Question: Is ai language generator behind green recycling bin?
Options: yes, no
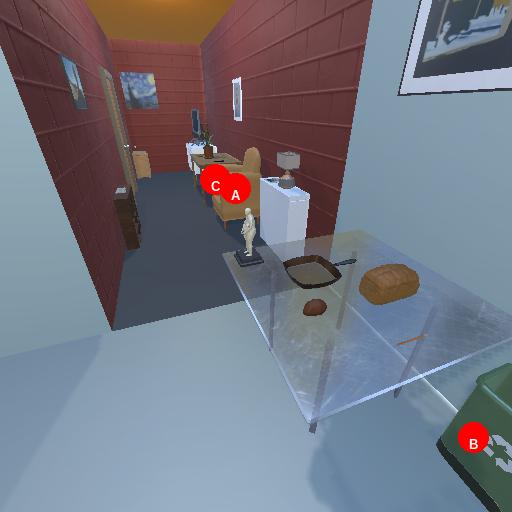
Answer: yes